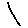
Label: line